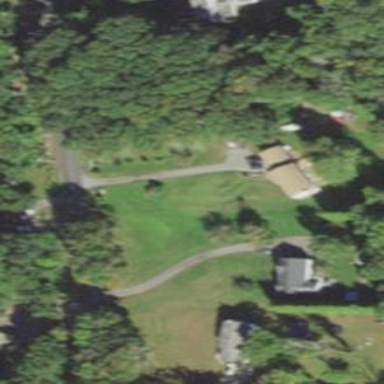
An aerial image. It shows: Residential driveway designated as service road.